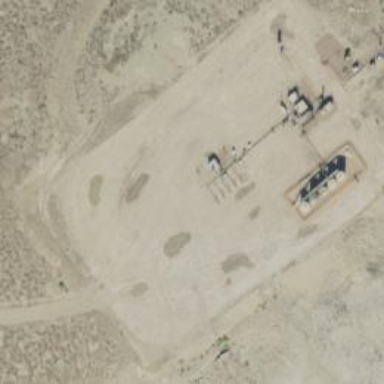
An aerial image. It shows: Petroleum well.